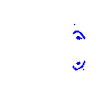
Particle: proton